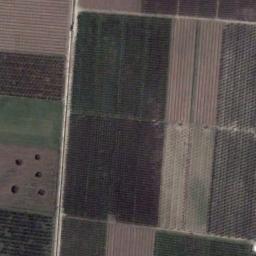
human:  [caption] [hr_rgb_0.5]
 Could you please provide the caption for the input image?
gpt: There are many crops in rectangular farmlands .

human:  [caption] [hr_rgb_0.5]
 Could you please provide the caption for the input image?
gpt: Several rectangular farmlands of different colors are arranged in neat rows .

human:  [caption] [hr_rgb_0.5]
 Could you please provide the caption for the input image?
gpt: More than ten neatly arranged green, Brown and light brown mixed-sized rectangular farm fields .

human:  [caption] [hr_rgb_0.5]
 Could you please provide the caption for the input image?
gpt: There are some green and bare rectangular farmland .

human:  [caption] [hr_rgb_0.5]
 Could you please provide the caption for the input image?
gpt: There are some brown rectangular farmlands and some yellow ones .